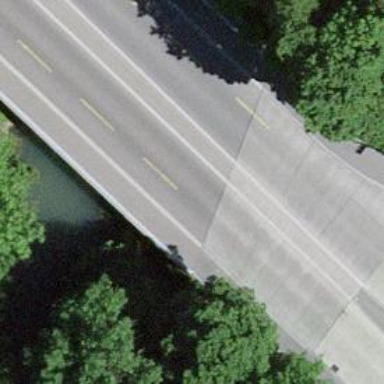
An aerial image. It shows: Primary highway bridge with asphalt surface. There are sidewalks on both sides of the bridge.